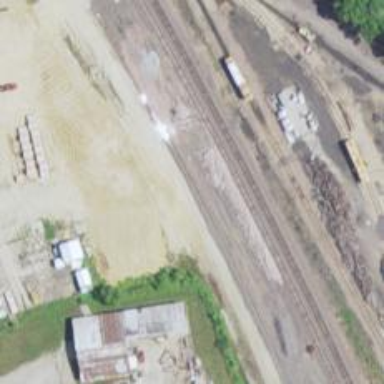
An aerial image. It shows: Railway spur service.